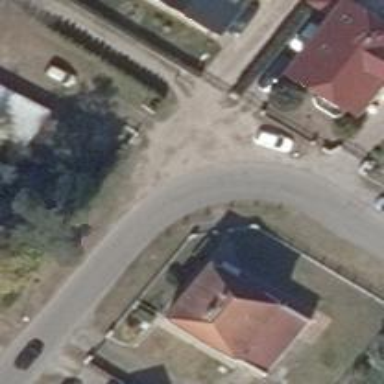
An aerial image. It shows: Footway with concrete surface.